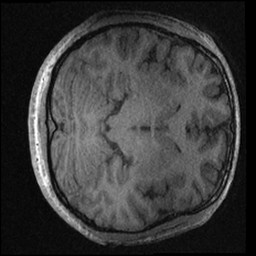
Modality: T1w
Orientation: axial
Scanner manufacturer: ge
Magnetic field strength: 3 T
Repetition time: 0.006996 s
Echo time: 0.002604 s